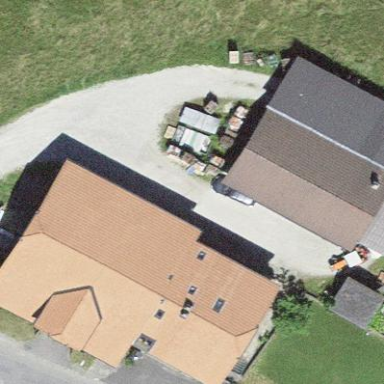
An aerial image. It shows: Farm building.